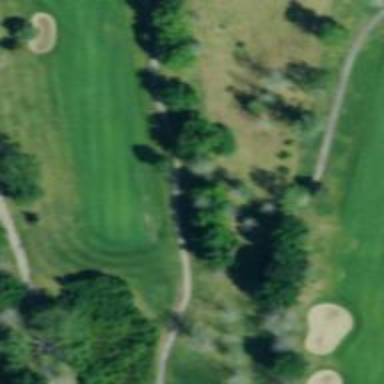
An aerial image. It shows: Path for both road and golf.